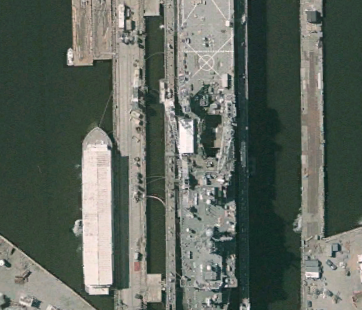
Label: combat